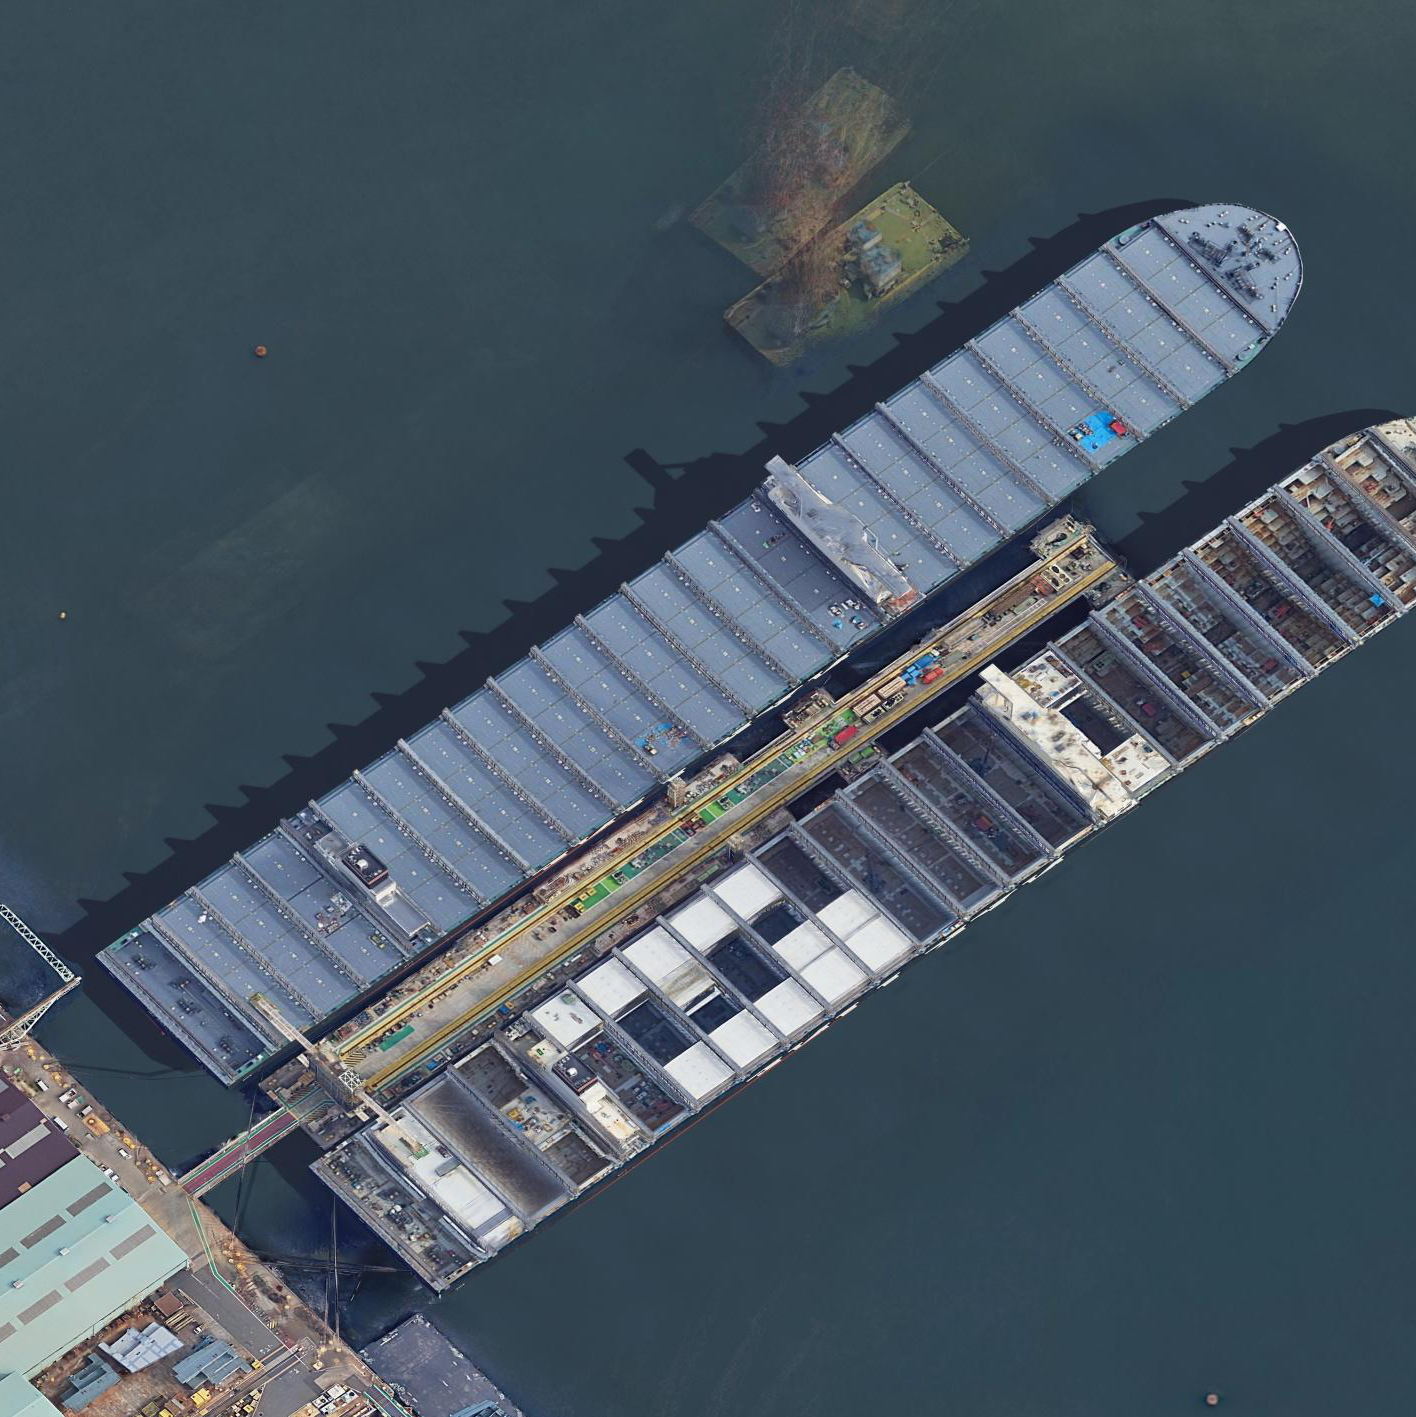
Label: civil